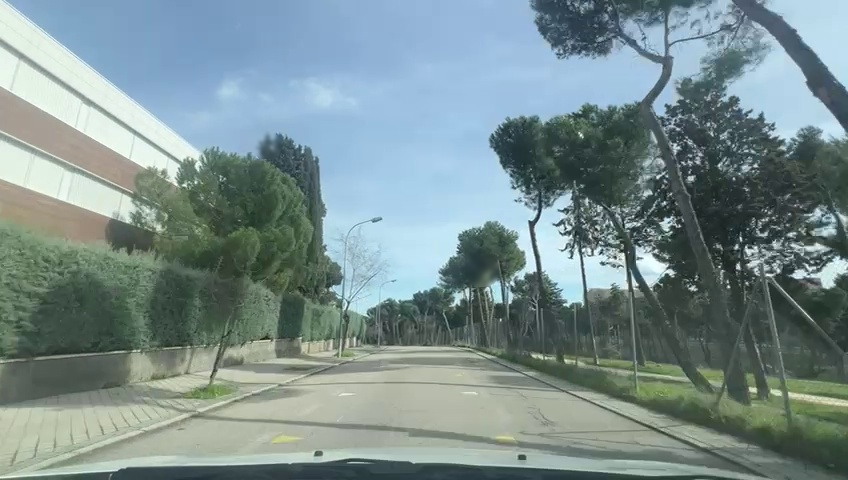
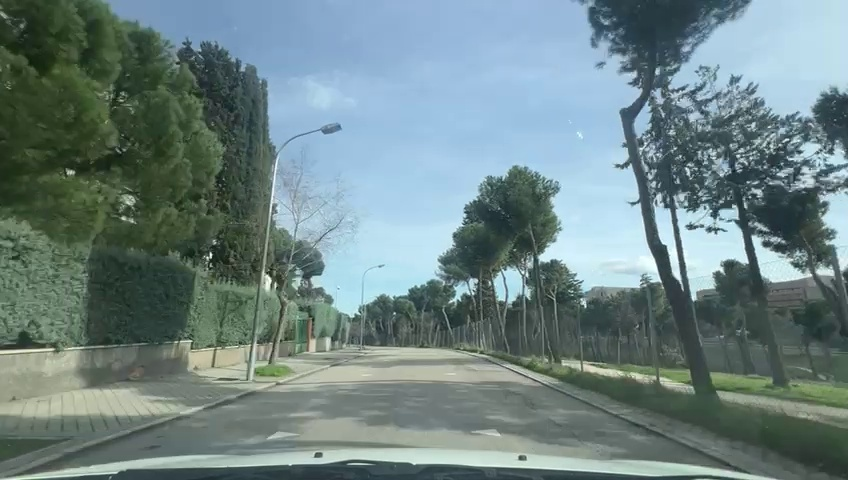
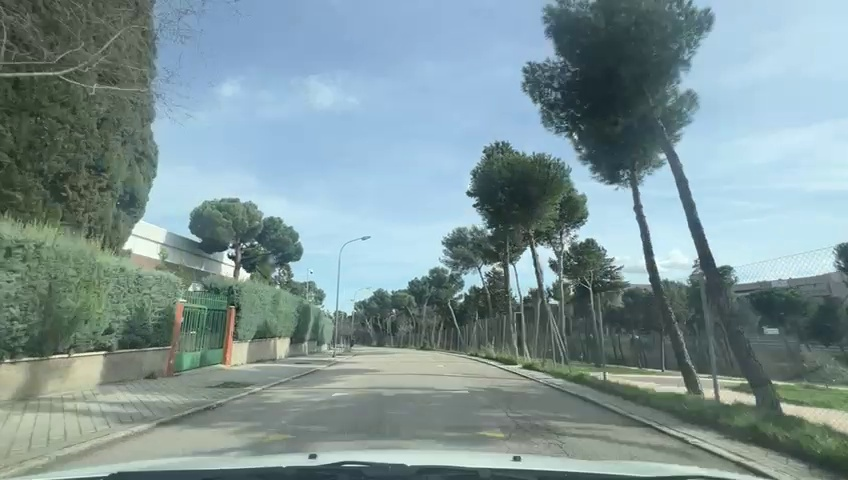
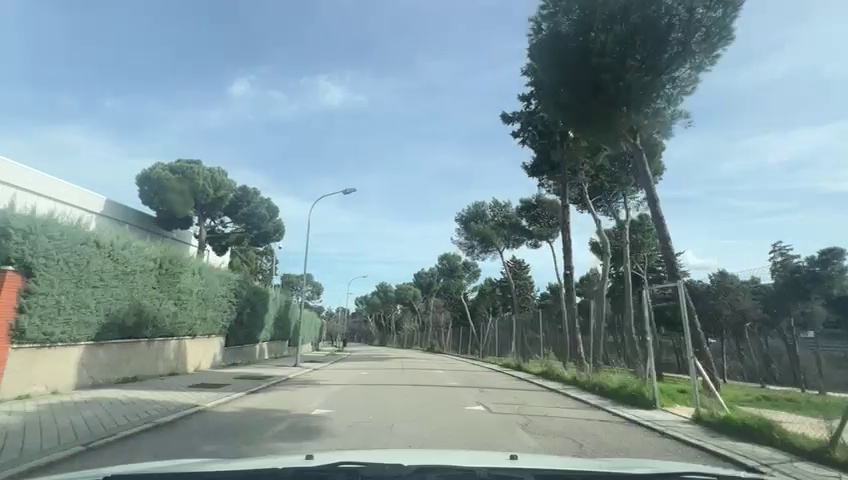
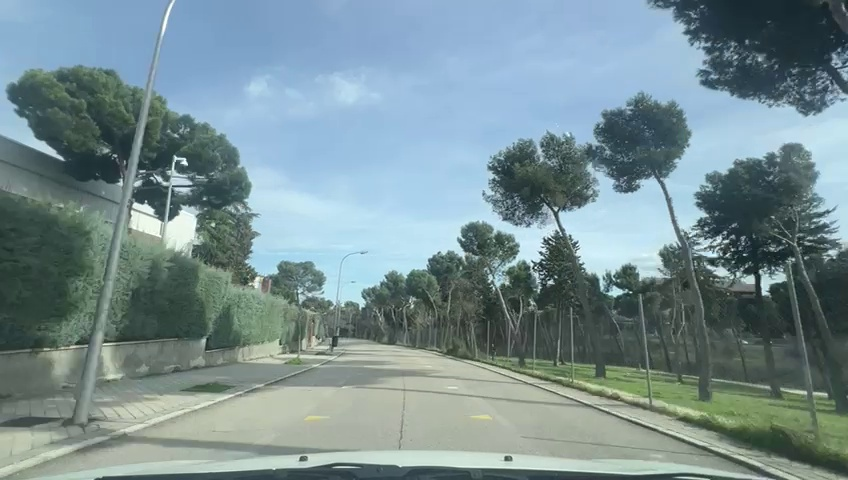
Situation: empty
Question: Is the ego vehicle positioned in a dedicated right-turn lane before the traffic light?
Answer: No
Reasoning: There is no traffic light present, only an empty road

Situation: empty
Question: Is the ego vehicle positioned in a dedicated left-turn lane before the traffic light?
Answer: No
Reasoning: The road only gives the option to continue in straight line

Situation: empty
Question: Are multiple traffic lights regulating the ego direction of travel displaying different colors simultaneously?
Answer: No
Reasoning: There are no traffic lights so ego vehicle can continue driving

Situation: empty
Question: Is there a vehicle directly ahead in the ego lane with brake lights on?
Answer: No
Reasoning: There are no vehicles, neither leading nor on the sides